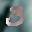
Label: 3